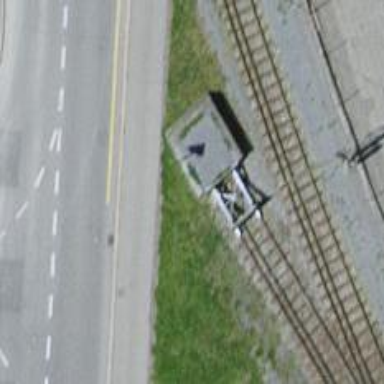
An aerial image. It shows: Railway buffer stop.